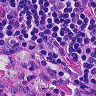
Metastatic tissue present: no